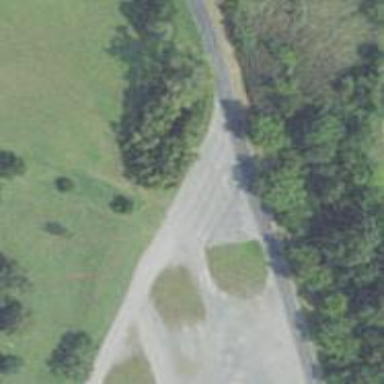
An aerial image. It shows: Well-maintained track road of grade 1.